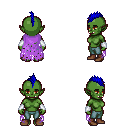
a pixel art fantasy rpg character, female body template, orc, green skin, maroon tattered cape, teal pants, blue mohawk hairstyle, white cloth bracers, brown shoes, four views (front, back, left, right), 2x2 character sprite sheet, small pixel art, hard edges, no anti-aliasing